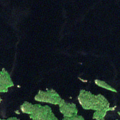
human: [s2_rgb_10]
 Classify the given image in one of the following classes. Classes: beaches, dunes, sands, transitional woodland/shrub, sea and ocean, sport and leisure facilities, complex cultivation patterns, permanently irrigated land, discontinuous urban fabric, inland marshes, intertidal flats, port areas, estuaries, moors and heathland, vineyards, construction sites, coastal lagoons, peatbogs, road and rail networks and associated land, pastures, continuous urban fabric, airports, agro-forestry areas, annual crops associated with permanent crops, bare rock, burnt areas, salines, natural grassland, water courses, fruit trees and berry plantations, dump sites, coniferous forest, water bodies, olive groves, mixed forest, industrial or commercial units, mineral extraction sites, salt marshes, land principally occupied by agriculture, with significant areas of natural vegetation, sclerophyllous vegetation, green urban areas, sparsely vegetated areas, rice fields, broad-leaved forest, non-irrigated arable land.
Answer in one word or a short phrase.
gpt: coniferous forest, water bodies